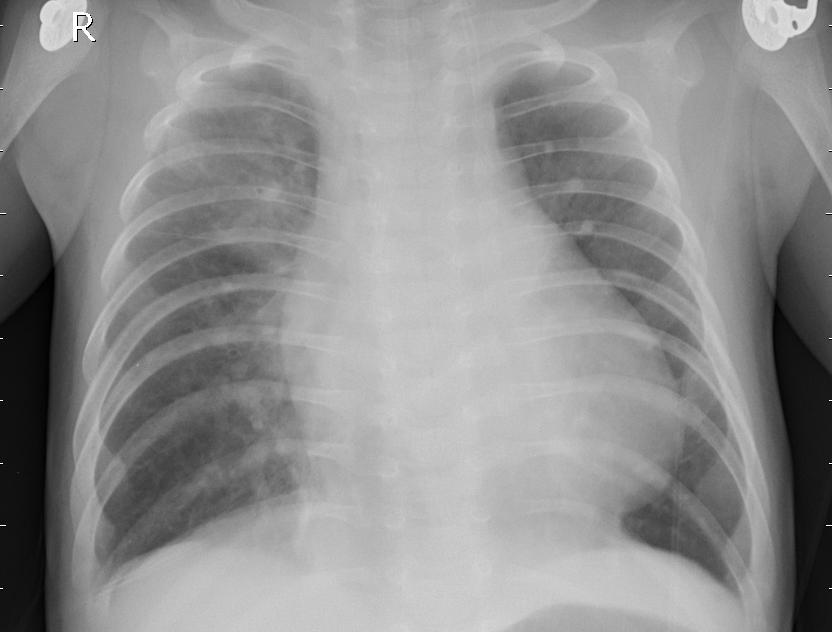
Diagnosis: PNEUMONIA